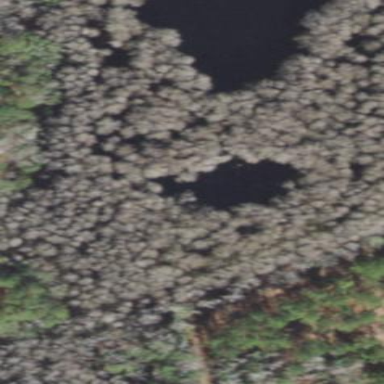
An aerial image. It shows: Swampy wetland with needle-leaved vegetation.